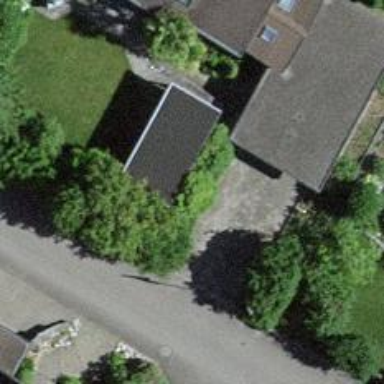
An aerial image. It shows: Garage.